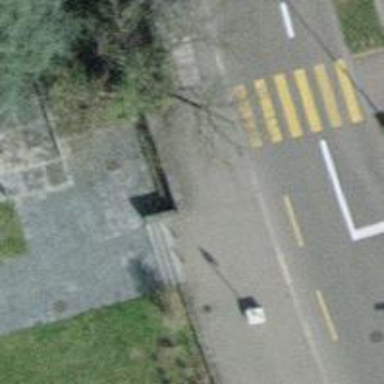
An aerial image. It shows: Bollard barrier.